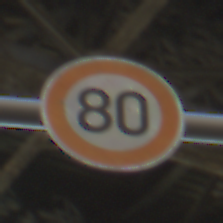
Verkehrszeichen: Geschwindigkeit80
Umgebung: Outdoor, Urban
Tageszeit: Midday
Wetter: Clear
Licht: Natural
Jahreszeit: NotSpecified
Kontrast: LowContrast